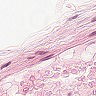
Metastatic tissue present: no